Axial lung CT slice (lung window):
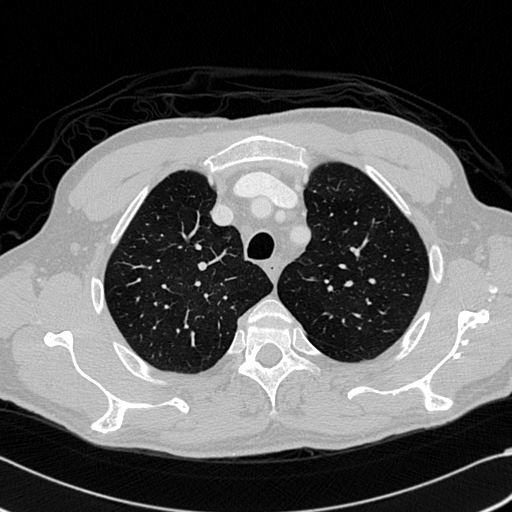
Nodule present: no